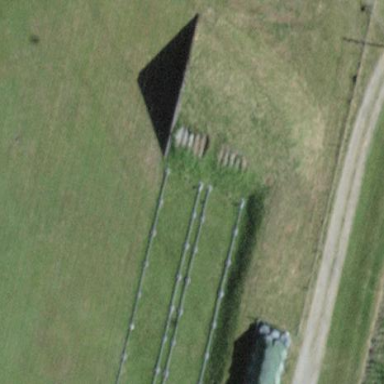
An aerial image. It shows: Shooting range on leisure land pitch.